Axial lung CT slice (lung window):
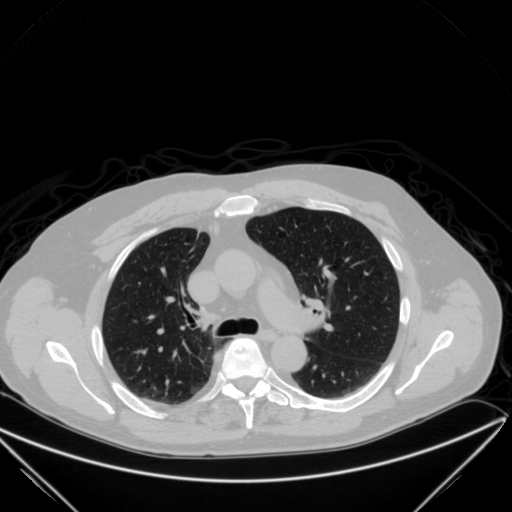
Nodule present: no